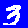
Digit: 3